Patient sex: F
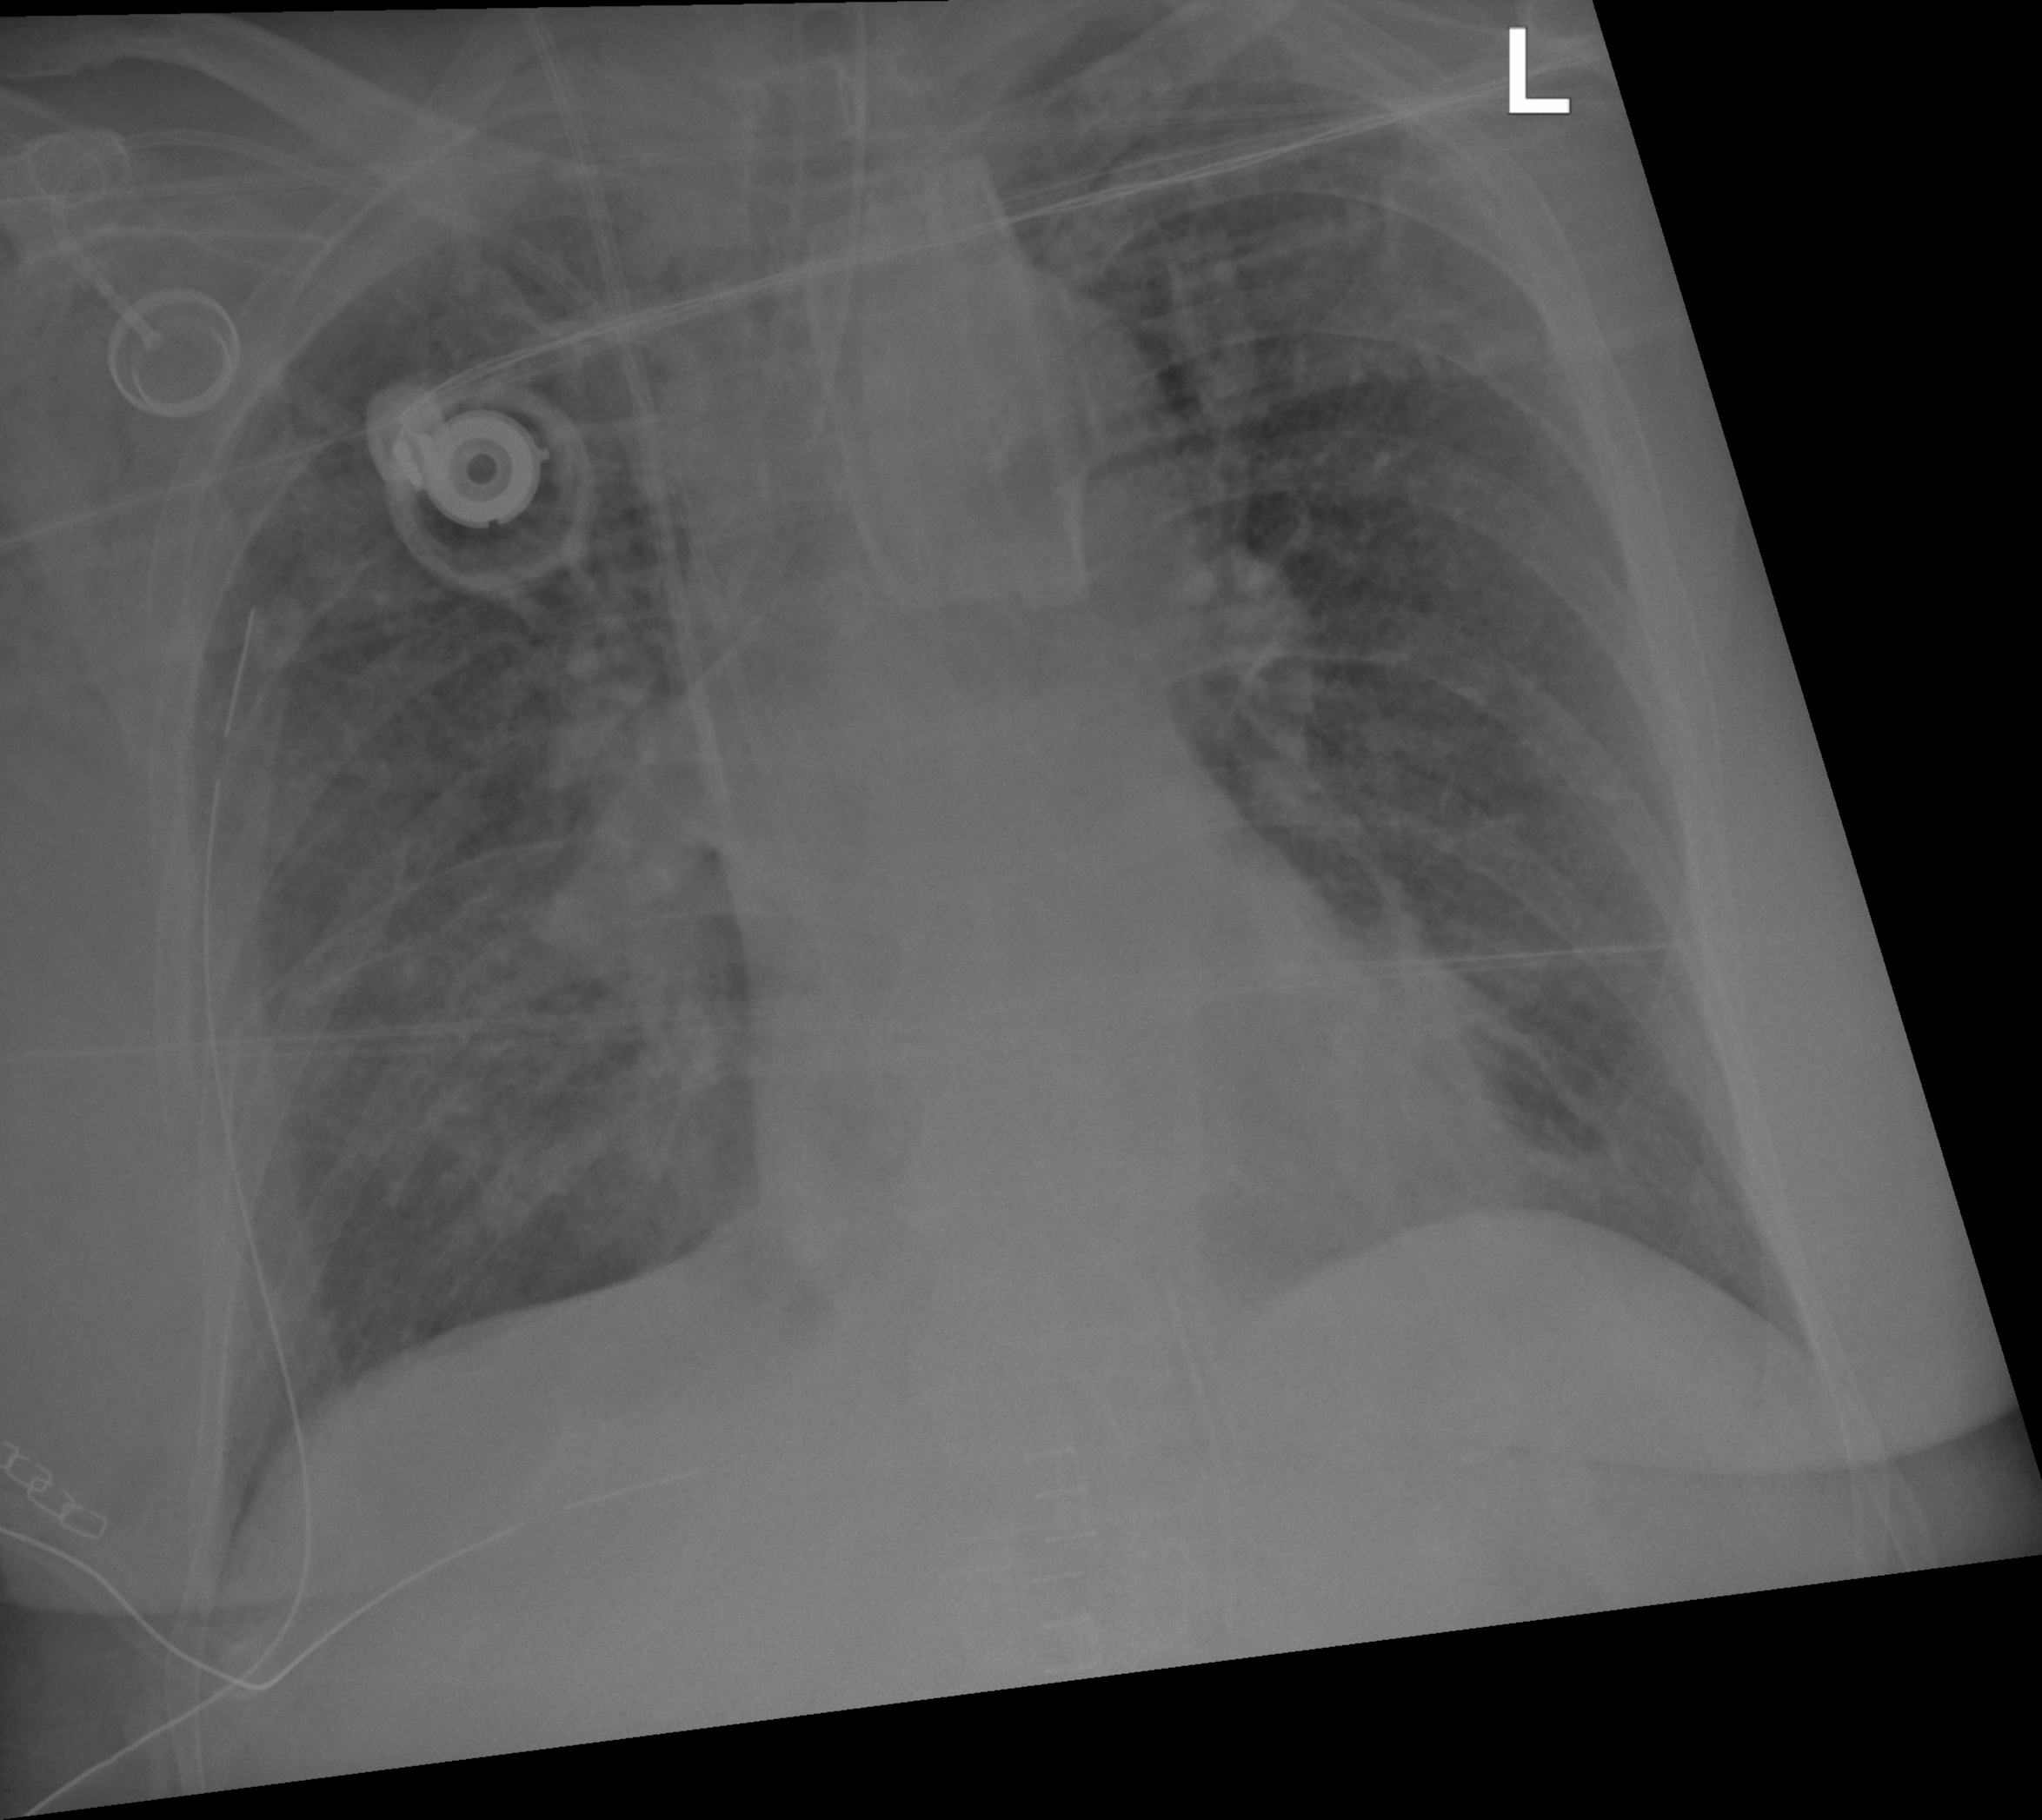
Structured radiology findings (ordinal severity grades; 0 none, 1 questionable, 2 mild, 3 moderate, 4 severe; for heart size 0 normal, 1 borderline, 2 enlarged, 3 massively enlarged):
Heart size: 0
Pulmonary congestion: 2
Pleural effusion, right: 1
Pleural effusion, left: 0
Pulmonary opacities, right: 2
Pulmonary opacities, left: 0
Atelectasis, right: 2
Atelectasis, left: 2